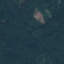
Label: Forest